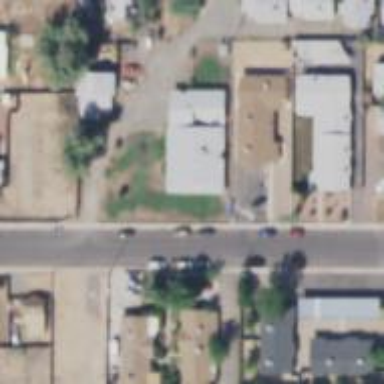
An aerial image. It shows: Alleyway designated as service road.